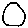
Label: circle